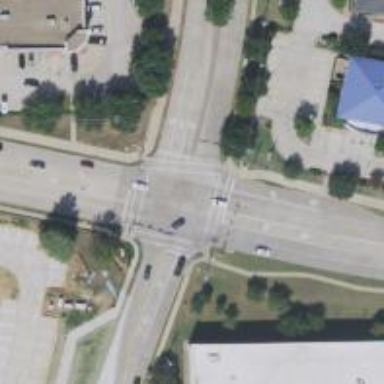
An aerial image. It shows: Pedestrian crossing with zebra markings on the footway.